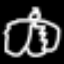
Label: angel